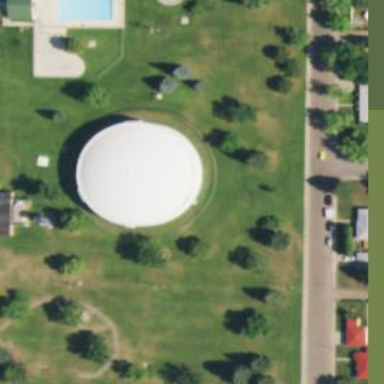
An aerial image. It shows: Water tower man-made structure used as storage tank.